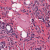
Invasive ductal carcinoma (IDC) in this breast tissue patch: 0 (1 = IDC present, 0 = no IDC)